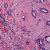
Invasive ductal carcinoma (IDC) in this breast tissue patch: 1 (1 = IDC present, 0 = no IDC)